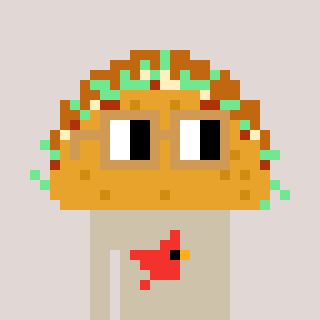
a pixel art character with square brown glasses, a taco-shaped head and a bege-colored body on a warm background